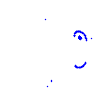
Particle: electron